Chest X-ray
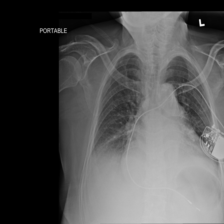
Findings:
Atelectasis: negative
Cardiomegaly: negative
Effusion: negative
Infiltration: negative
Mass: negative
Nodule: negative
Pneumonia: negative
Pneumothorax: negative
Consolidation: negative
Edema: negative
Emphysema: negative
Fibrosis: negative
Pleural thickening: negative
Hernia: negative